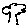
Label: tree